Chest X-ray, PA view. Patient: 29 years old, sex F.
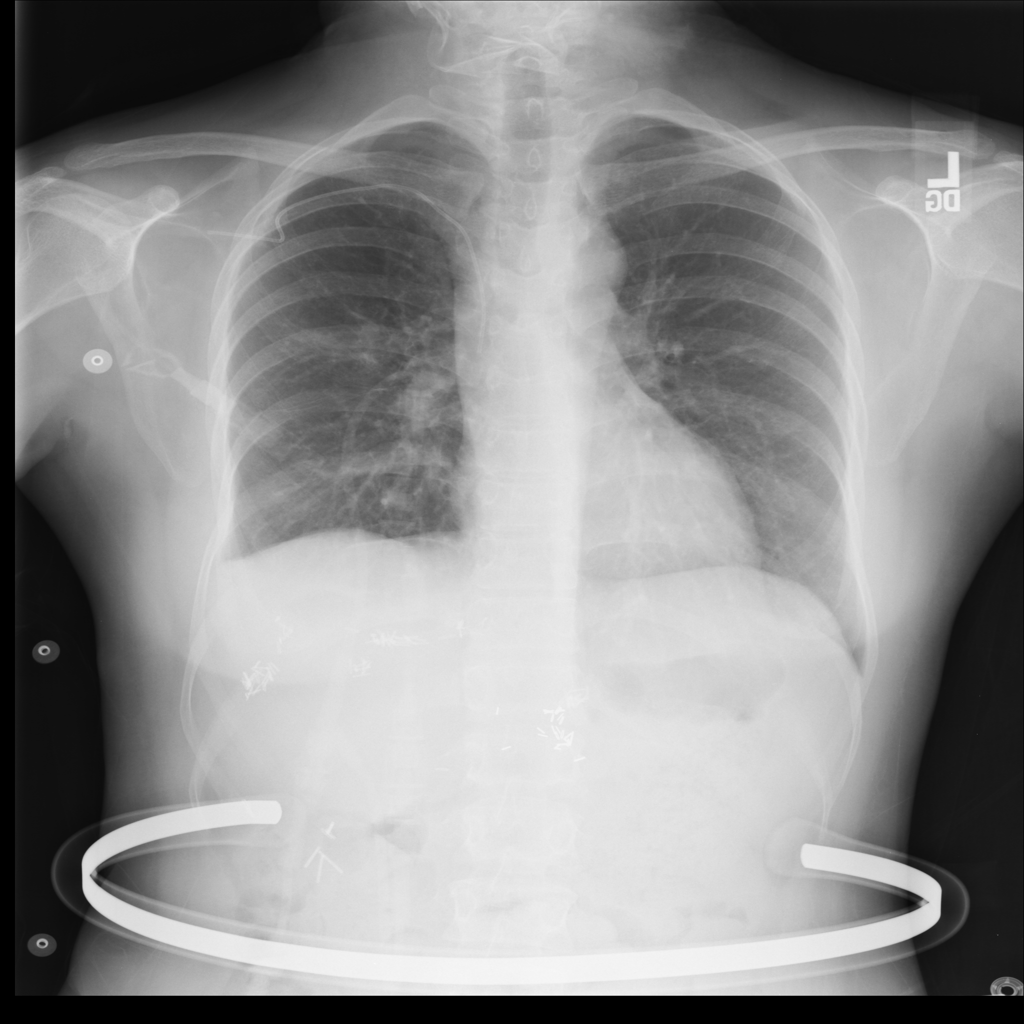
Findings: Effusion, Infiltration